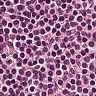
Metastatic tissue present: no